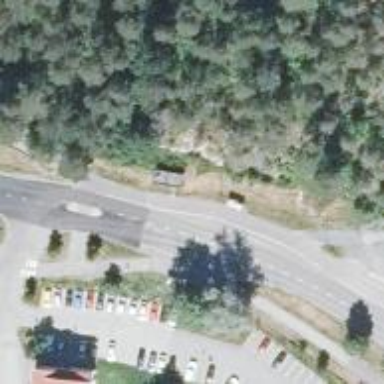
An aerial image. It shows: Cycleway.